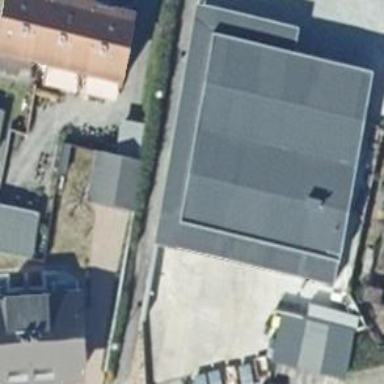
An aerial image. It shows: Detached building.